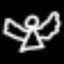
Label: angel